Question: I want my id to be in descending order but want my S.No to be in ascending order.
'''
select ROW_NUMBER() OVER(order BY id) [S.N], id,itemname,unit,price
from items
ORDER BY id desc , [S.N]
'''

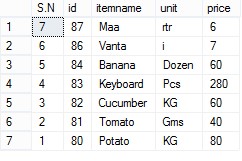
Answer: Just add 'desc' to your window function:
'''
SELECT
ROW_NUMBER() OVER(order BY id desc) [S.N],
id,
itemname,
unit,
price
from items
ORDER BY id desc
'''